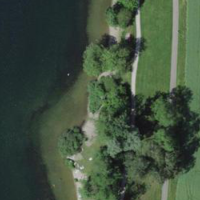
EUNIS habitat code: 14
Species observed at this site:
Podiceps grisegena
Symphoricarpos albus
Agrostemma githago
Prunus padus